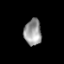
Tissue: lung
Cell type: Epithelial cells
Senescence score: 0.2157
Nuclear area (px): 443
Mean DAPI intensity: 153.549